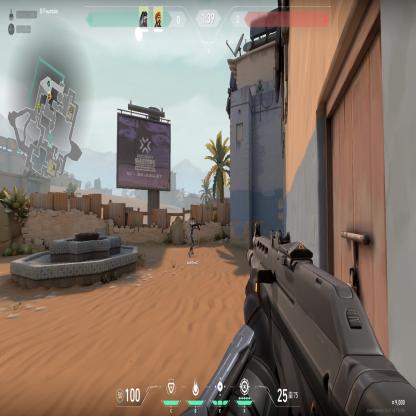
Label: teammate